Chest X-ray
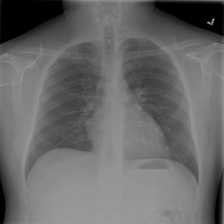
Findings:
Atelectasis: negative
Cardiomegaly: negative
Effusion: negative
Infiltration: negative
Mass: negative
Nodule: negative
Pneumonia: negative
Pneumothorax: negative
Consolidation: negative
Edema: negative
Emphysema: negative
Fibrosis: negative
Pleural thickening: negative
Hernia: negative